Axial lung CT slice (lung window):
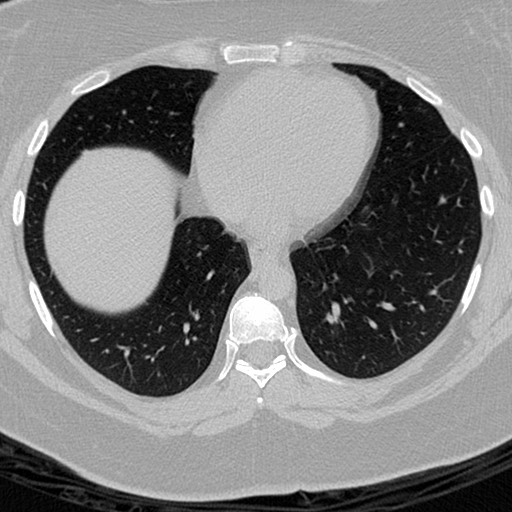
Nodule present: no